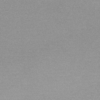
Label: dusty